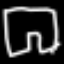
Label: pants